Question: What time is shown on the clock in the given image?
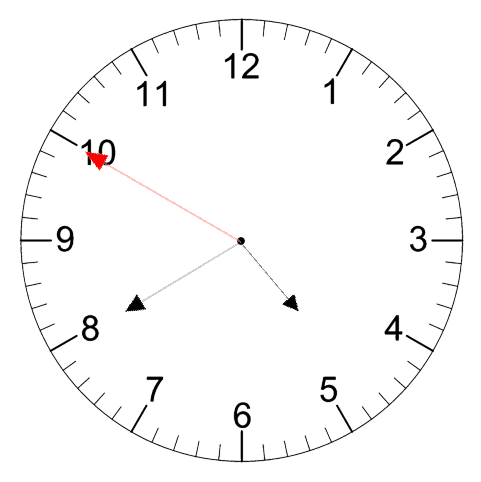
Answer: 04:39:50